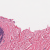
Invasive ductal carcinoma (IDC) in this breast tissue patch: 0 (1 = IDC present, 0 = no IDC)